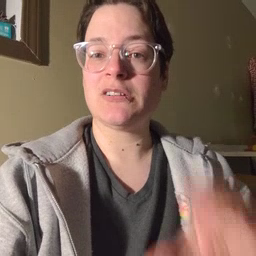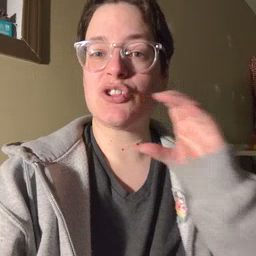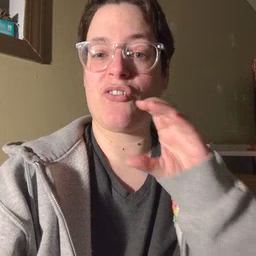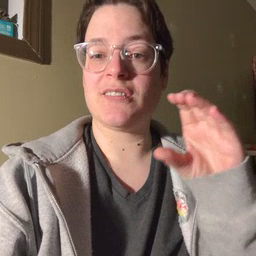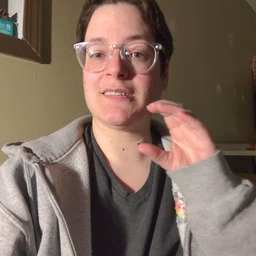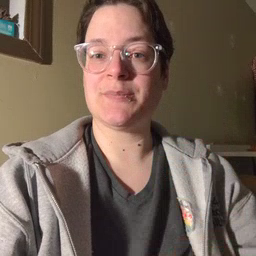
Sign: chocolate